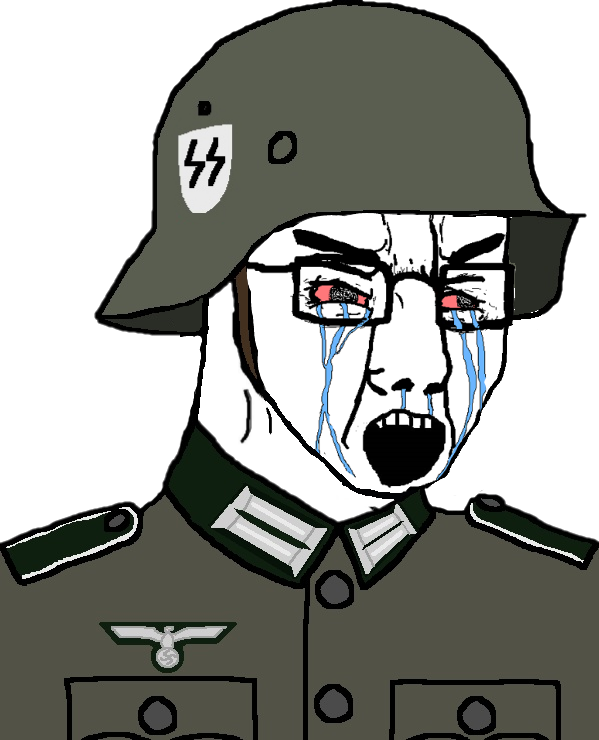
Label: 5_Poljak